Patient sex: F
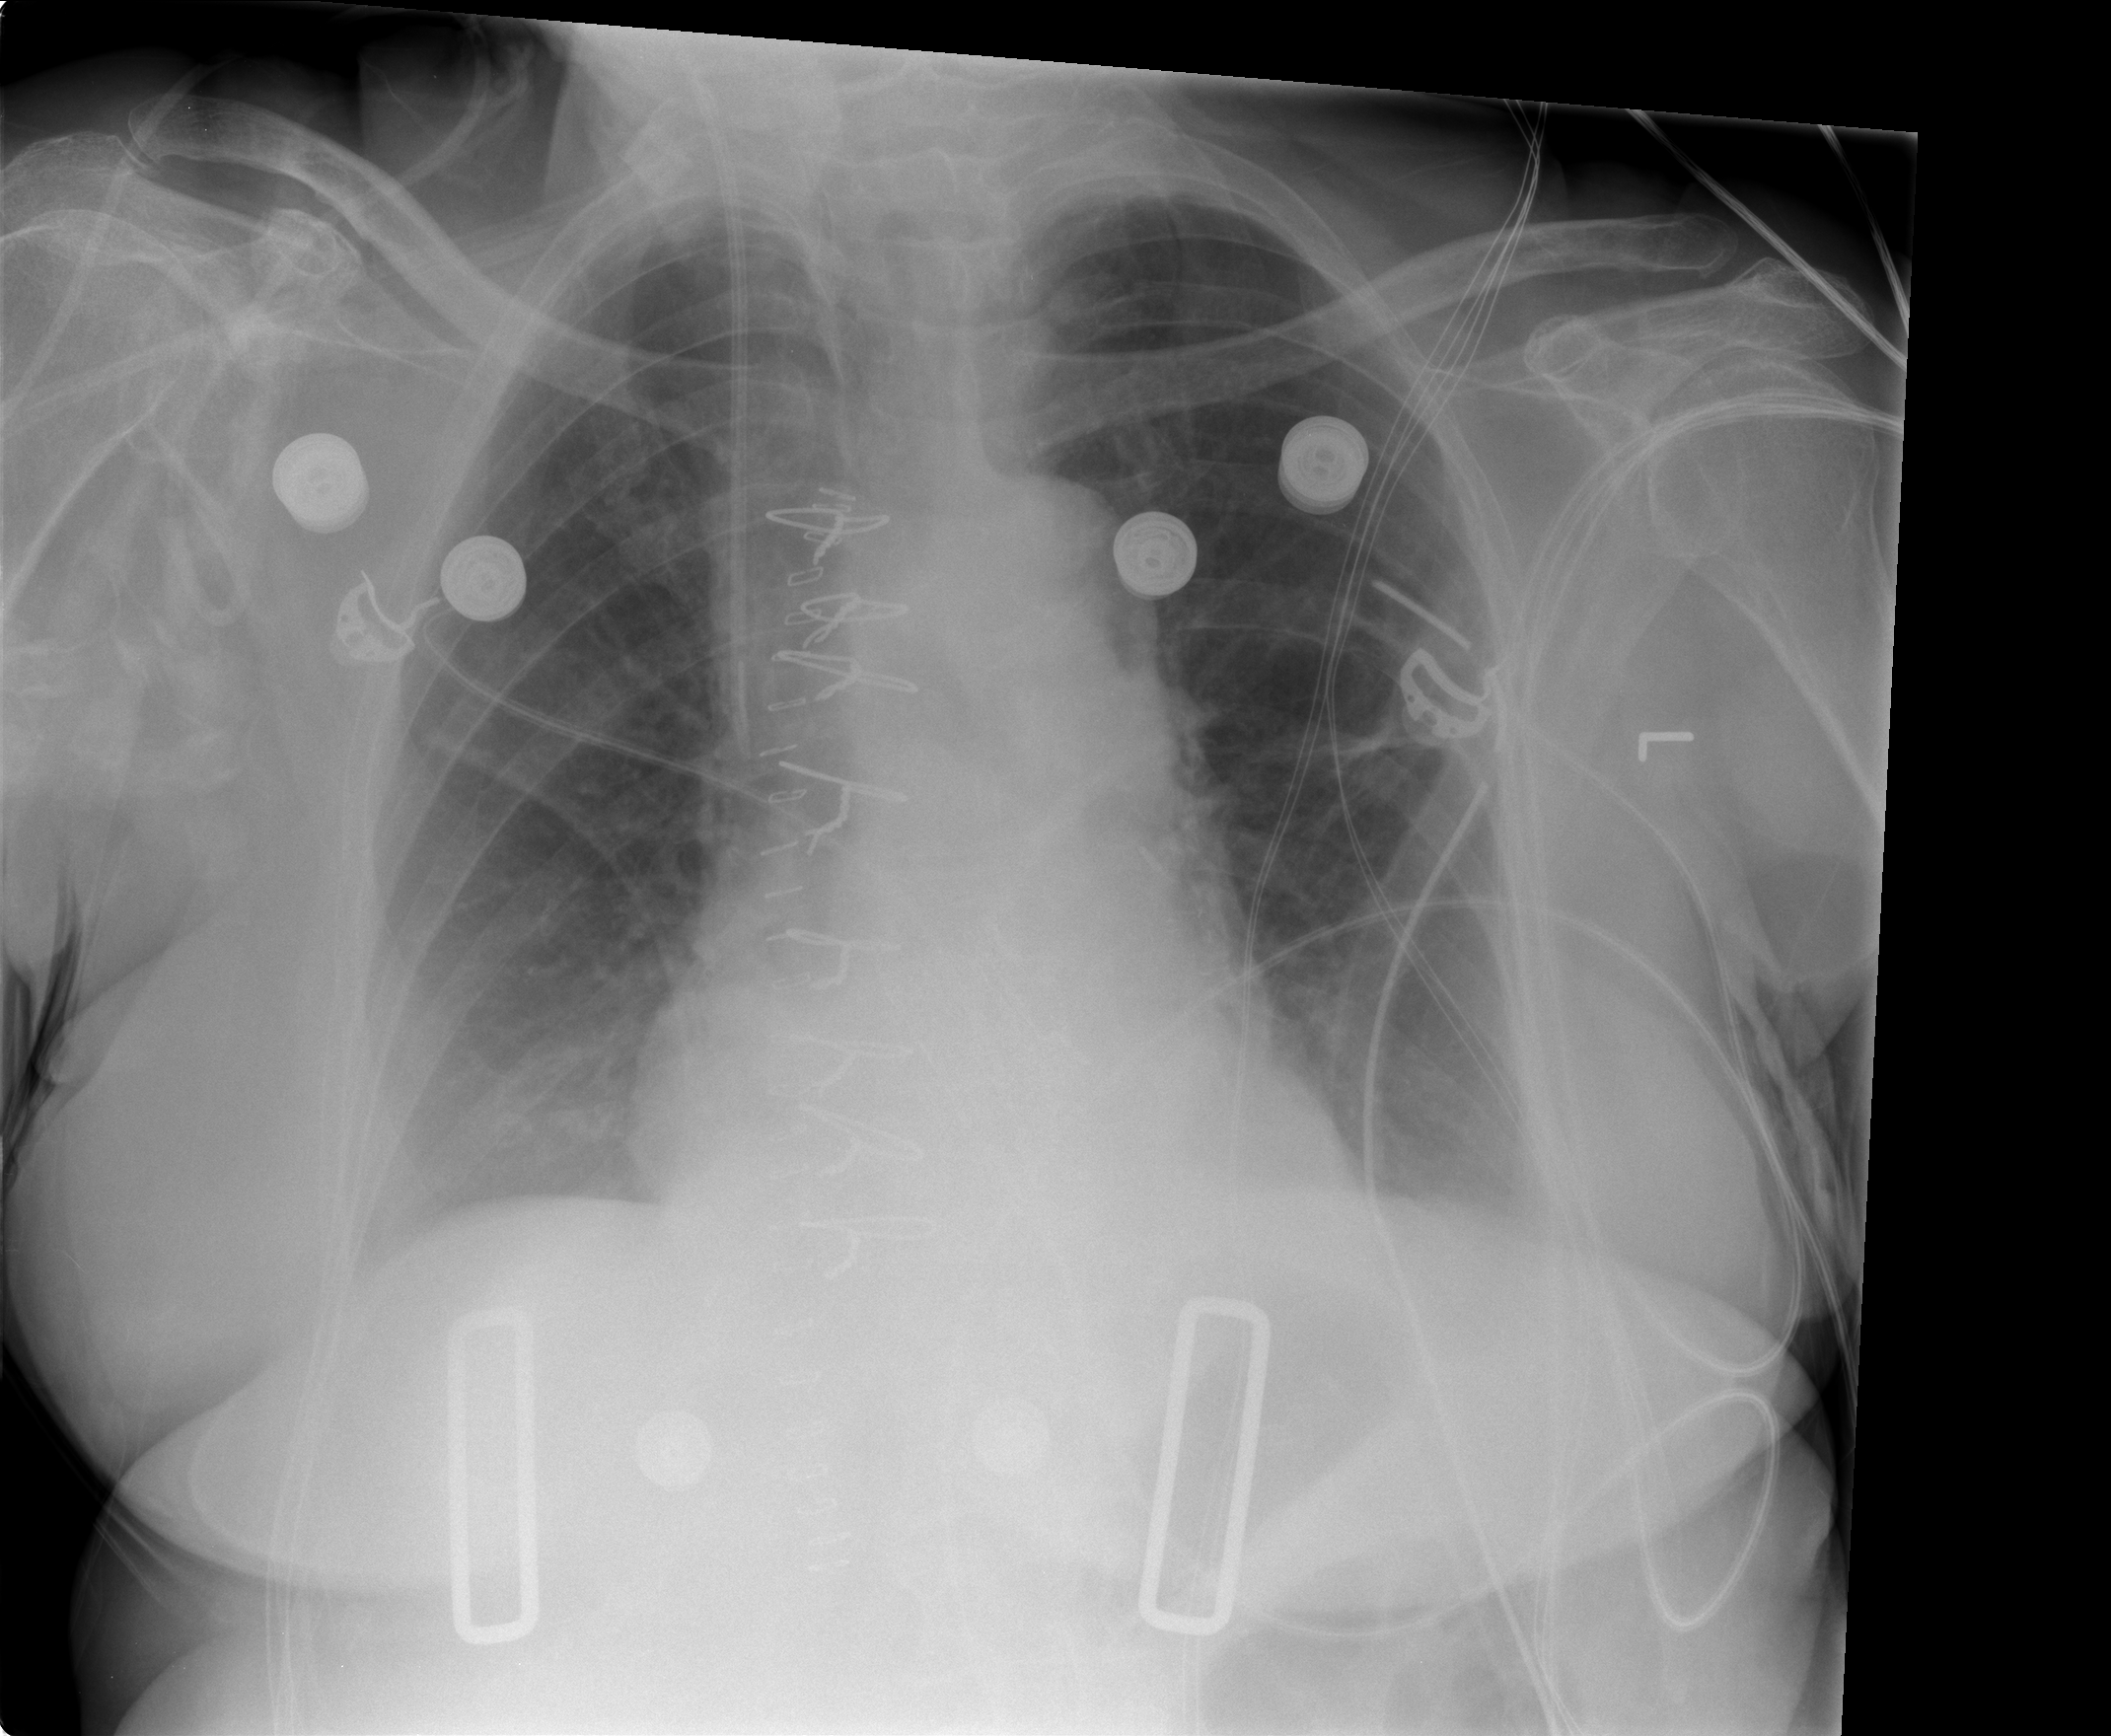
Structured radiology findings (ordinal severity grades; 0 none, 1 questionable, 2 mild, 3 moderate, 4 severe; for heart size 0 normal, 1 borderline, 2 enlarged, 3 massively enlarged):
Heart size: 0
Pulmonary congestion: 0
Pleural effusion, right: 0
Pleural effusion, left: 1
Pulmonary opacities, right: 0
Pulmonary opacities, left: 0
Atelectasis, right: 0
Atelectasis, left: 0